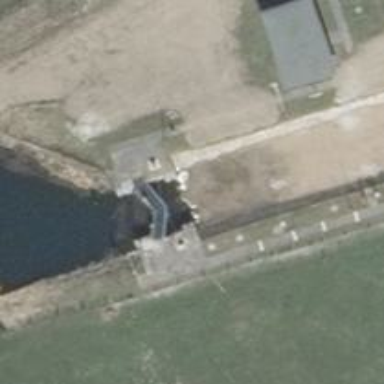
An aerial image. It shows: Lock gate along waterway.